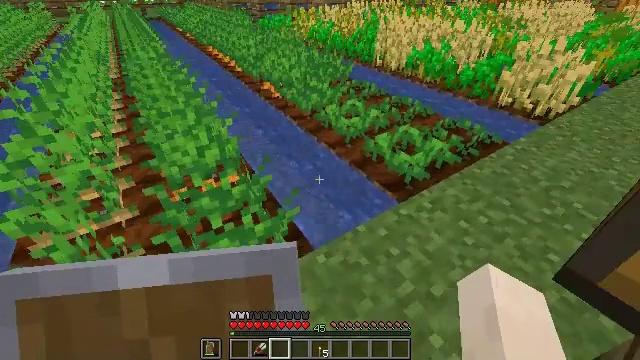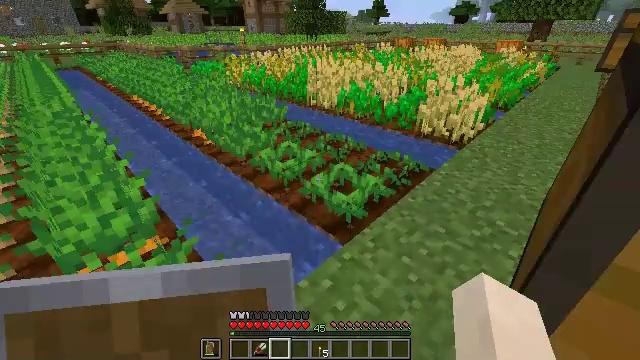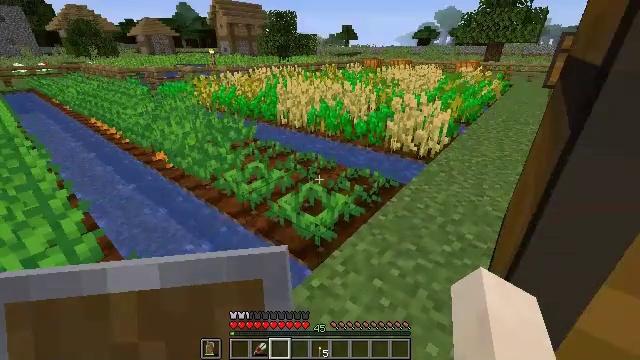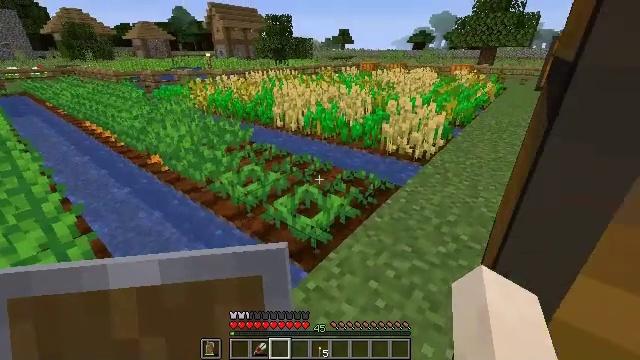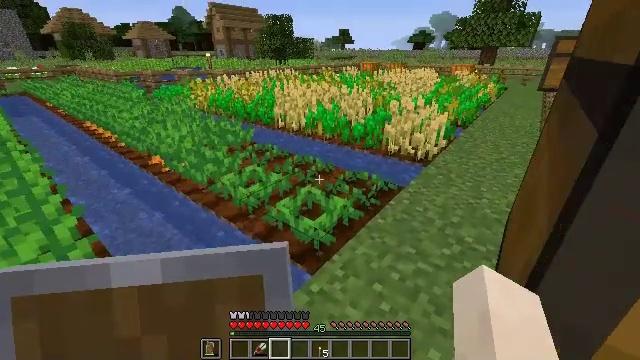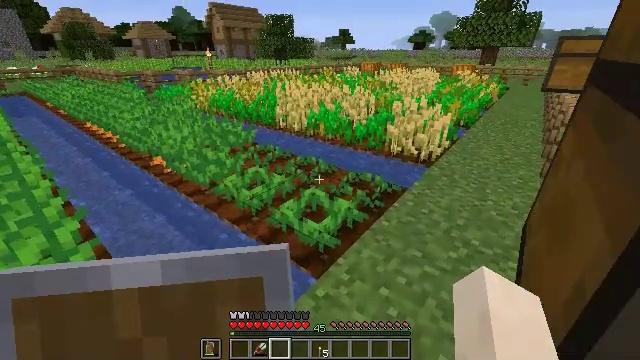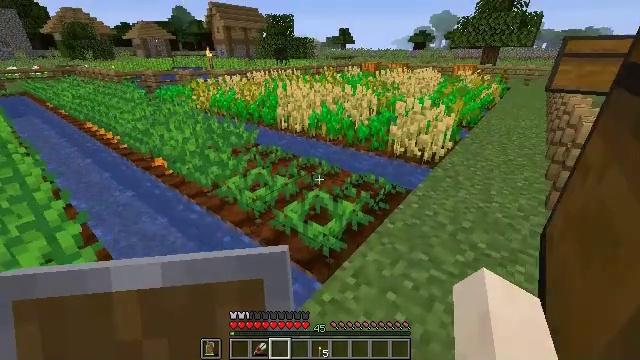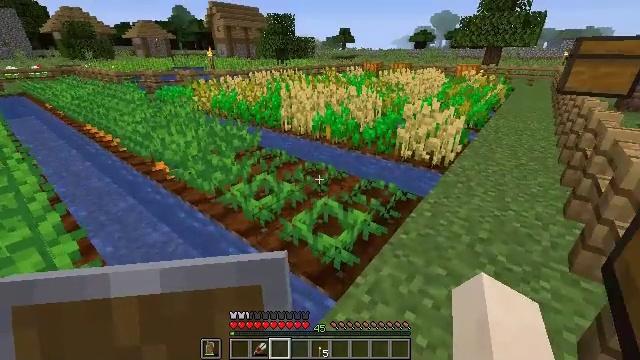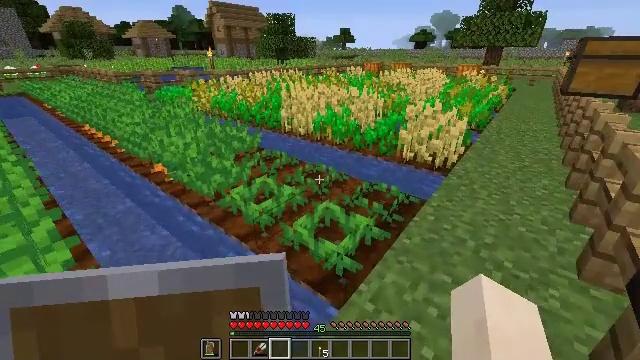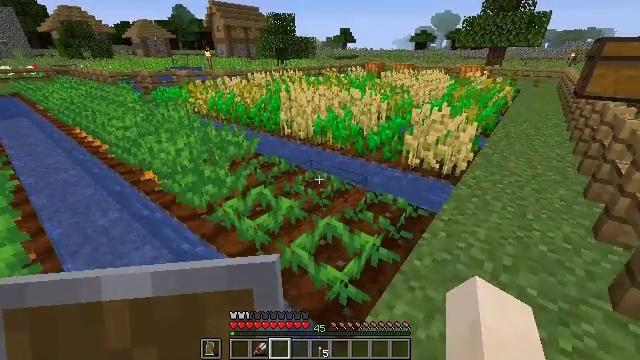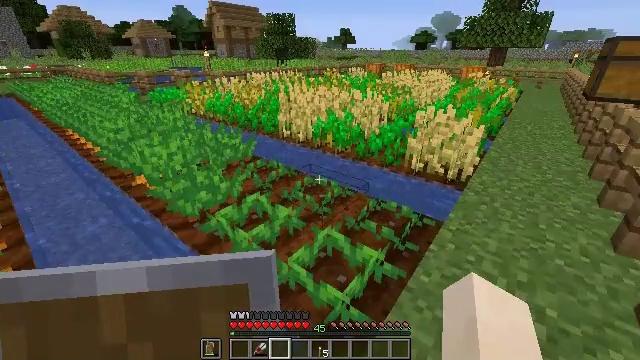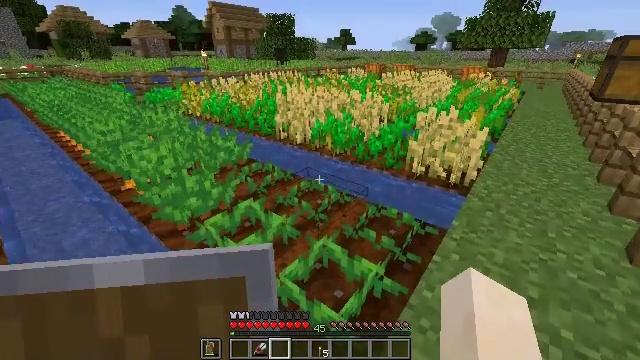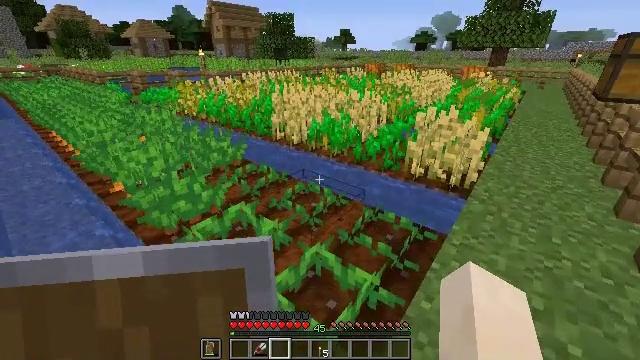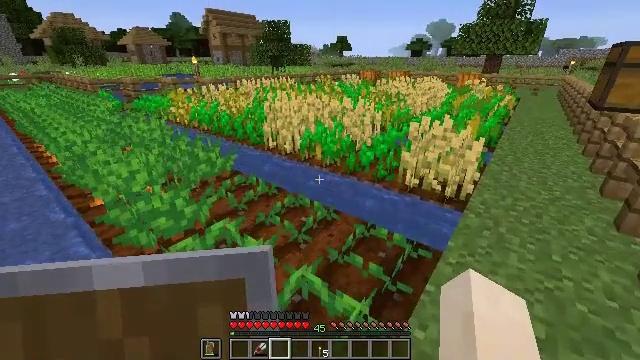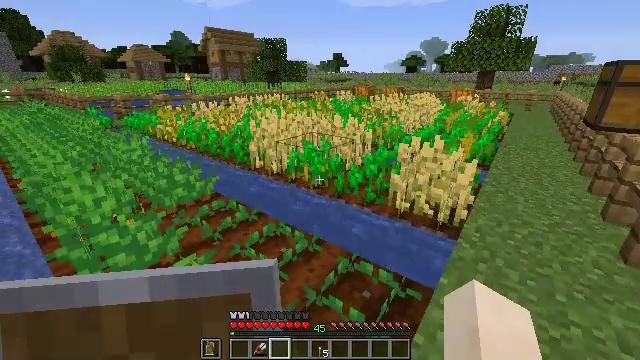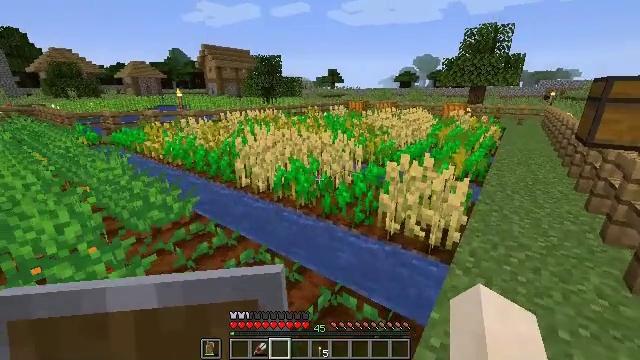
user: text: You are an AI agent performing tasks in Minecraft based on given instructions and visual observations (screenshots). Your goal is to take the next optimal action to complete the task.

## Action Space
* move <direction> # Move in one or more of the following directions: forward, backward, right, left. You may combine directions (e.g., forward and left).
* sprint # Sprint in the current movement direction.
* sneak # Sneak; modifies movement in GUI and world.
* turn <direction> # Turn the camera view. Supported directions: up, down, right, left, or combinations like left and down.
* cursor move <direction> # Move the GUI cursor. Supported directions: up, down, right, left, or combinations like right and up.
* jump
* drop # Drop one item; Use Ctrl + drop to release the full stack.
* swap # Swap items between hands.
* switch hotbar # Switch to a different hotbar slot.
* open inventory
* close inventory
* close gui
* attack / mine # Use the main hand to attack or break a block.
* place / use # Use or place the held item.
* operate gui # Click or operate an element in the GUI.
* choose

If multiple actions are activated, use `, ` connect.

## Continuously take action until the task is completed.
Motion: motion action
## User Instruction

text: Collect the pumpkin by holding left button.
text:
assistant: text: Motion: move forward and move right, turn right and up
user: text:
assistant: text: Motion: move forward and move right, turn right and up
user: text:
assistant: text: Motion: move forward and move right
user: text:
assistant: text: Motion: move forward
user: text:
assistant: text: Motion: move forward
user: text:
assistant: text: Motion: move forward
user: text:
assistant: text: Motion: move forward
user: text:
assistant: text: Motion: move forward
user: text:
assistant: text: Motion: move forward
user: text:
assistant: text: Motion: move forward
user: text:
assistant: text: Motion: move forward and move right
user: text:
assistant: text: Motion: move forward and move right
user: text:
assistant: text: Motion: move forward and move right, turn up
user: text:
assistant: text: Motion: move forward and move right, turn up
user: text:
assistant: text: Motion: move forward and move right, turn up
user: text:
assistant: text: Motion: move forward and move right, turn up
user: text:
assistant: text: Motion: move forward and move right, turn up
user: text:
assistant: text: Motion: move forward and move right, turn up
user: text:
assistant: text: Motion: move forward and move right
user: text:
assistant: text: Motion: move forward and move right
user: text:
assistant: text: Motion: move forward and move right
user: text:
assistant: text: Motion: move forward and move right
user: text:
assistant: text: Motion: move forward and move right
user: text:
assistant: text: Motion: move forward and move right
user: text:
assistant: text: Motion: move forward and move right
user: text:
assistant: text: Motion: move forward and move right
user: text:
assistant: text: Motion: move forward and move right
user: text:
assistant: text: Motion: move forward and move right
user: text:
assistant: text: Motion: move forward and move right, turn left
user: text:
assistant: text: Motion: move forward and move right, turn left